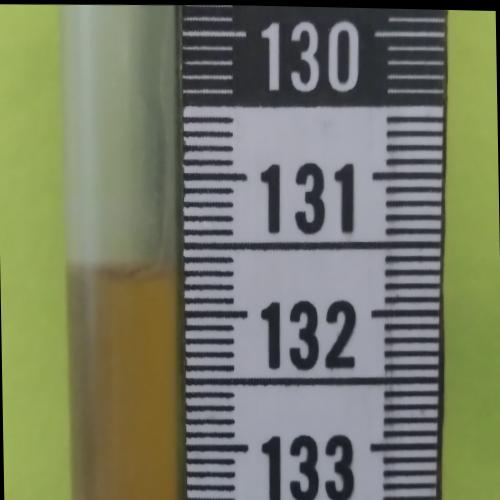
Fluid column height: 131.7 cm